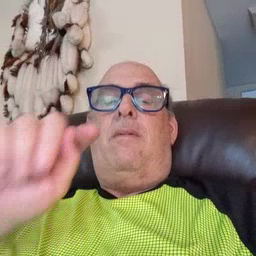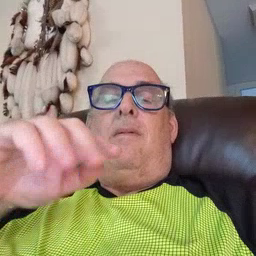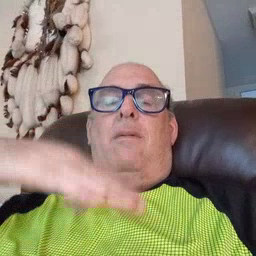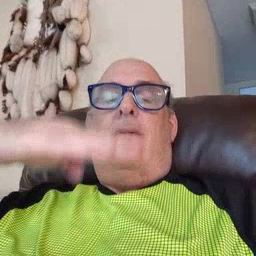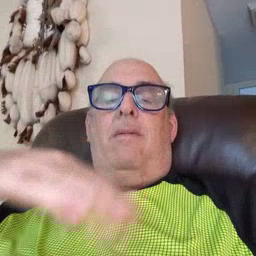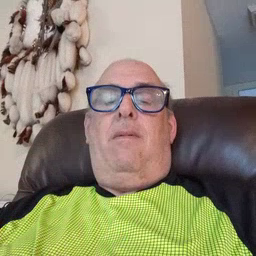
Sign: table